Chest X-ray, PA view. Patient: 43 years old, sex F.
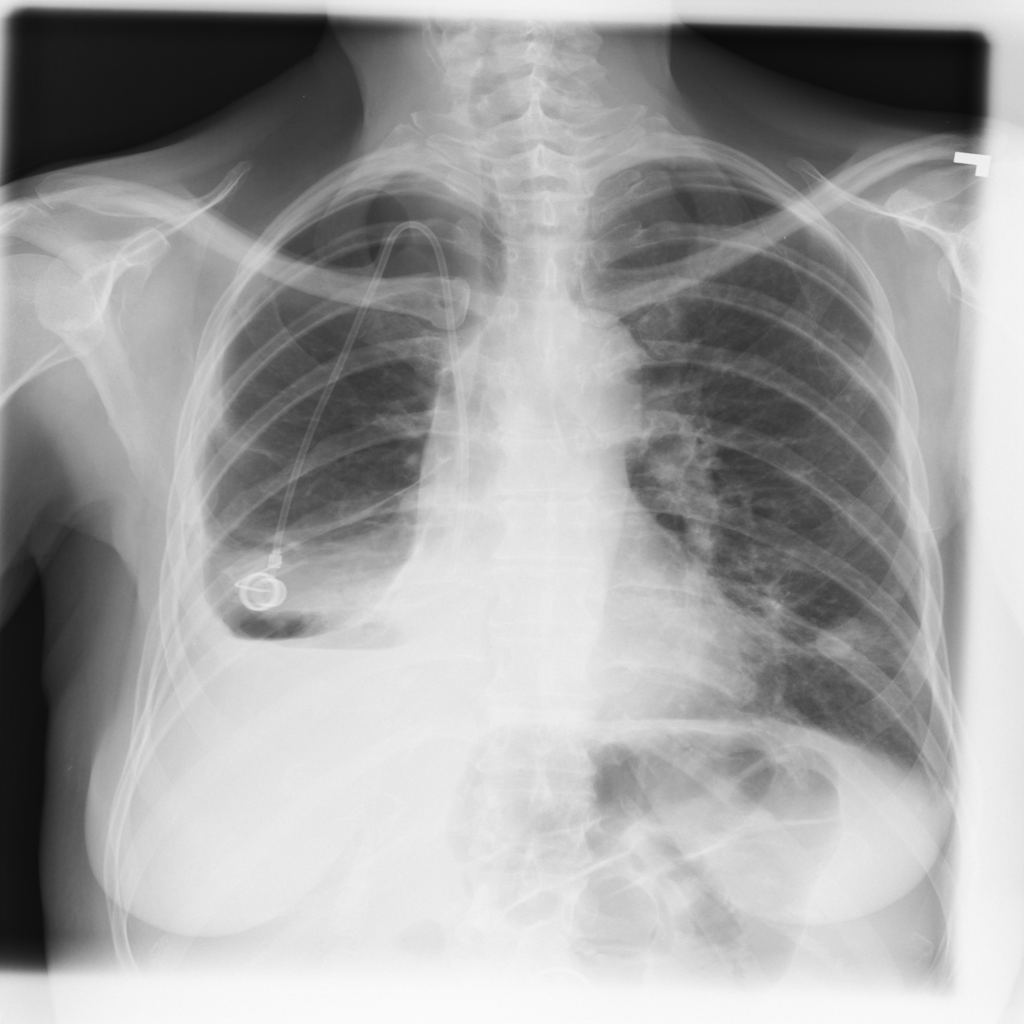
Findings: Atelectasis, Mass, Nodule